Interaction volume radius: 5 \u00c5
Interaction volume height: 10 \u00c5
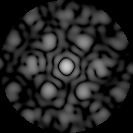
Disorder parameter: 0.5352